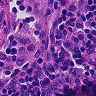
Metastatic tissue present: no